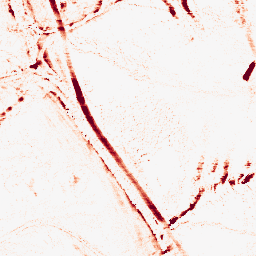
Category: morphological
Decomposition family: morphological_ellipse
Decomposition parameters: operation: opening
width: 5
height: 10
Upsampling method: sinc_hamming
Upsampling parameters: scale: 4
kernel_size: 16
Upsampling scale: 4